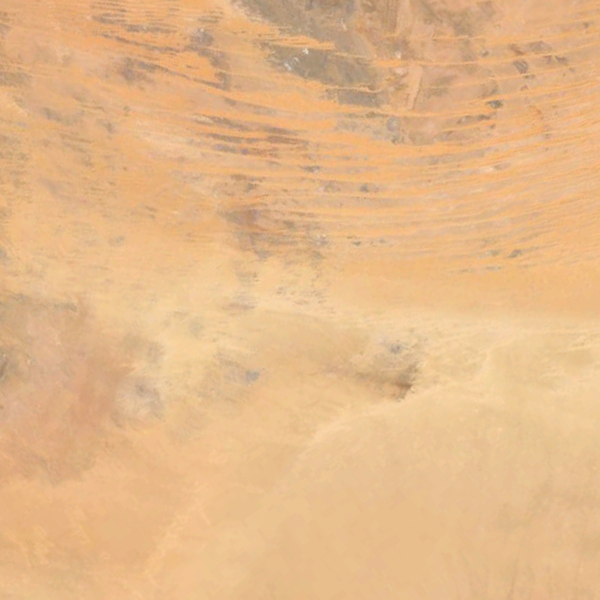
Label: Desert